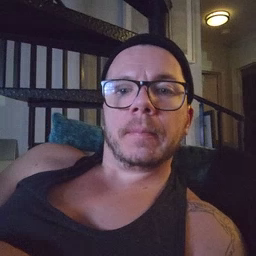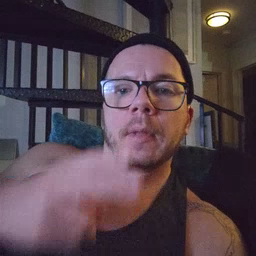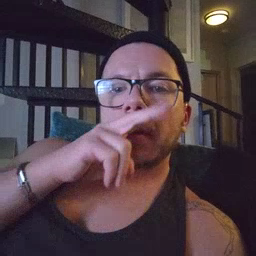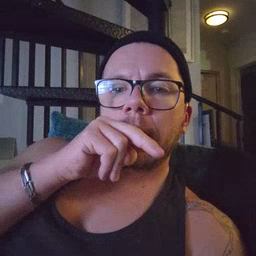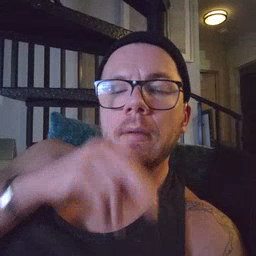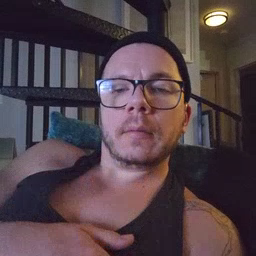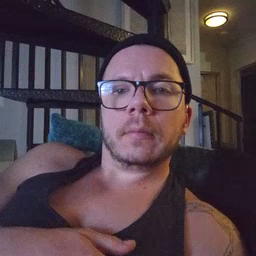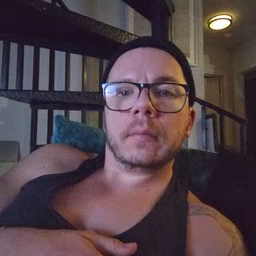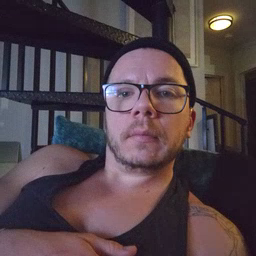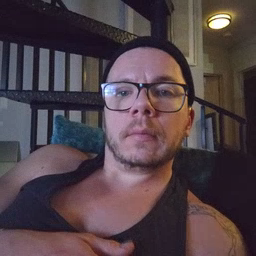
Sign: tongue